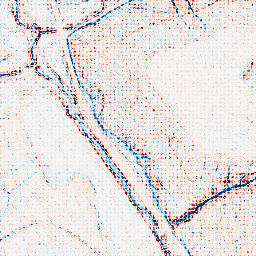
Category: edge_preserving
Decomposition family: anisotropic_diffusion
Decomposition parameters: iterations: 10
kappa: 30
gamma: 0.05
Upsampling method: sinc_blackman
Upsampling parameters: scale: 8
kernel_size: 8
Upsampling scale: 8